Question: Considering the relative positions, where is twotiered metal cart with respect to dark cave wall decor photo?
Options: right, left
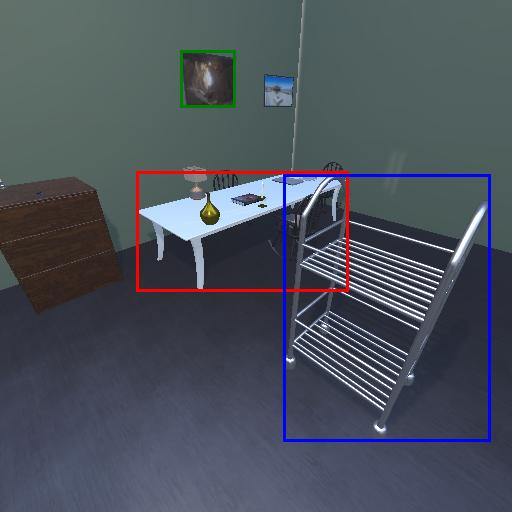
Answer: right